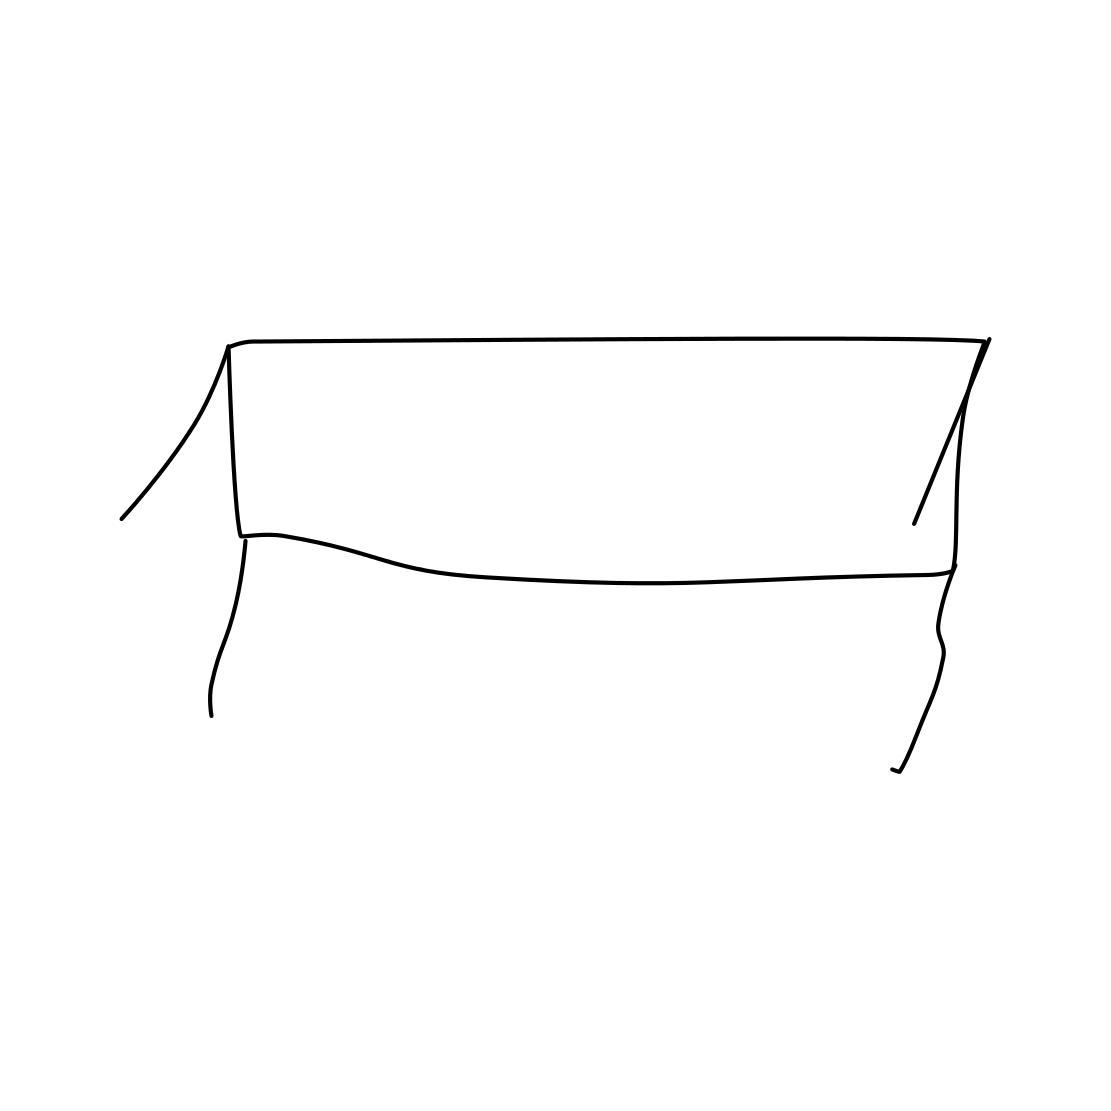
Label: table